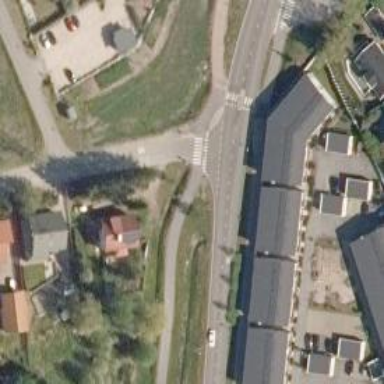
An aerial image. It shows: Uncontrolled crossing on the road.